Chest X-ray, PA view. Patient: 43 years old, sex F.
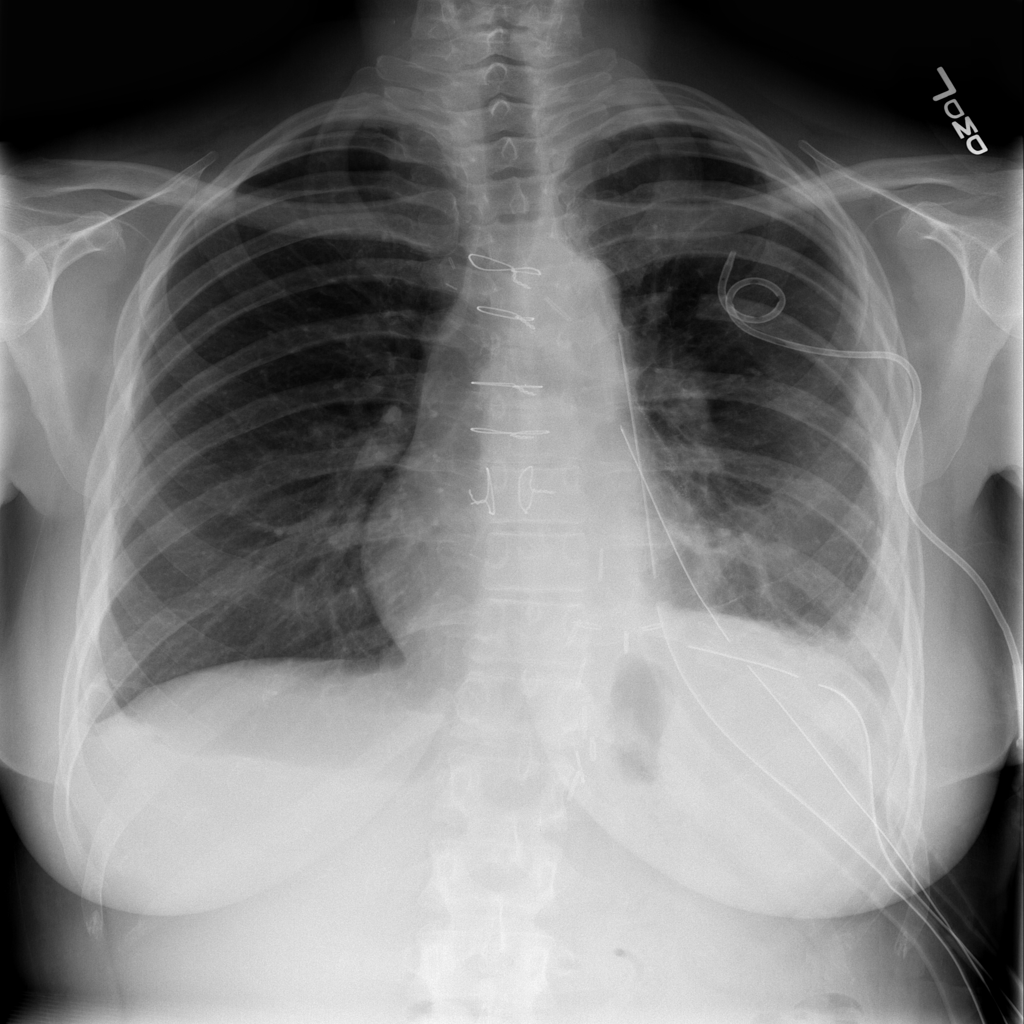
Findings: Effusion, Infiltration, Pleural_Thickening